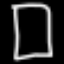
Label: square